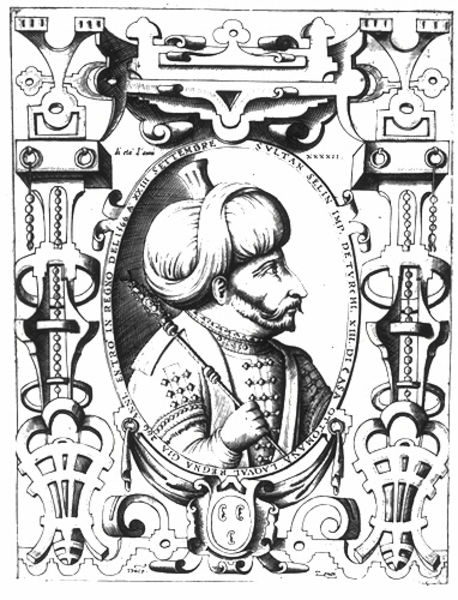
Titel: Bildnis des Sultans Selim II.
Künstler: Domenico Zenoi
Institution: (Seriendruck)
Schlagwörter: gemälde, mann, schatten, weiß, licht, nase, ohr, profil, schwarz, muster, ornament, bart, rahmen, bildnis, portrait, porträt, perlen, rechts, oval, schrift, man, stab, kette, formen, graphik, klein, figuren, inschrift, dekor, ornamente, verzierung, buch, orient, deko, druck, druckgrafik, stich, seite, illustration, text, uniform, herrscher, kunst, namen, wappen, schnecken, emblem, ornamentik, turban, türkei, zepter, symbole, sultan, kasette, latein, grotesken, herrscherbildnis, osmane, orientale, seriendruck, perlenstab, gilande